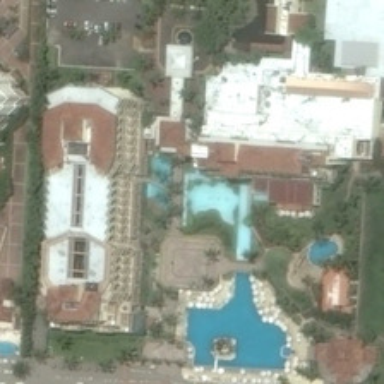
A resort with many plants and some houses in it .